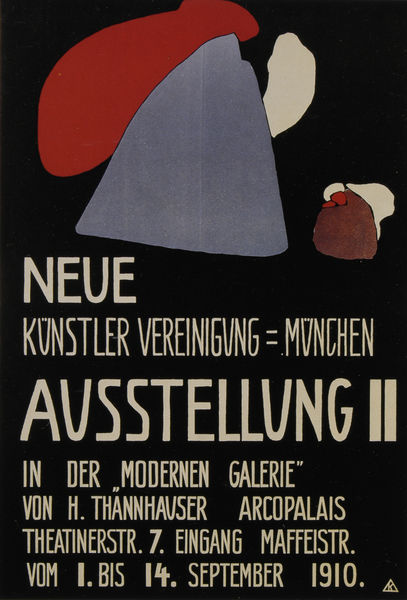
Titel: Plakat der Neuen Künstlervereinigung München 1910: Ausstellung II in der "Modernen Galerie" von H. Thannhauser
Künstler: Wassily Kandinsky
Standort: München
Institution: Stadtmuseum
Schlagwörter: blau, gruppe, kopf, weiß, dreieck, komposition, braun, schwarz, rot, expressionismus, hochformat, mütze, bild, schrift, zwei, abstrakt, fläche, flächen, modern, formen, grafik, graphik, lila, werbung, figuren, jugendstil, galerie, bayern, münchen, linie, form, druck, künstler, text, plakat, kunst, reduziert, neu, typen, photo, ausstellung, ausstellungsplakat, bauhaus, zwerg, plakatkunst, blauer reiter, typografie, beschreibung, der, dreiceck, einladung, eye catcher, fot, gebrauchsgraphik, grotesk, kandinsky, künsltergruppe, künstler vereinigung, künstlerplakat, maffeistr., moderne galerie, moderne kunst, modernen, modernen galerie, neue, neue künstler vereinigung, offset, pilze, prägnant, prägnanz, schriftart, signal, thannhäuser, vereinigung, vernisage, wort, zwerge, palkat, 1910